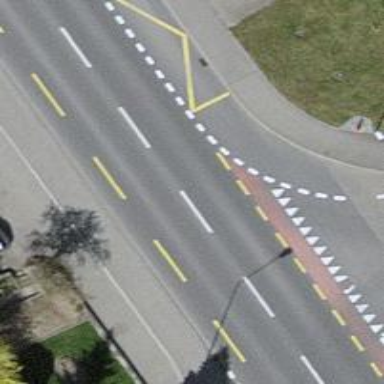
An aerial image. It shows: Cycleway.